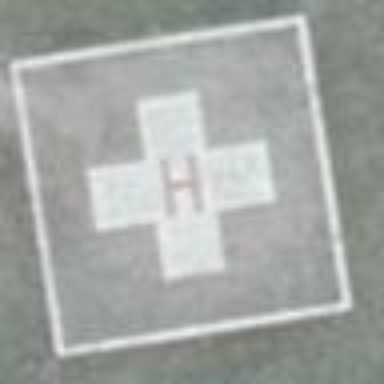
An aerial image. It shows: Image showing helipad at airport.